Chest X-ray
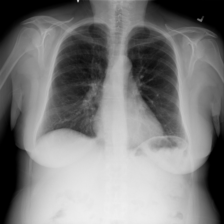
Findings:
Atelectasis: negative
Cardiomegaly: negative
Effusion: negative
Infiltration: negative
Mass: negative
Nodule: negative
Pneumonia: negative
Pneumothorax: negative
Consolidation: negative
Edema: negative
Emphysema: negative
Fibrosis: negative
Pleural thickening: negative
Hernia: negative